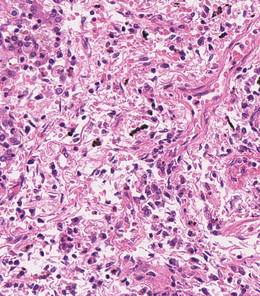
Tumor epithelial tissue: no
Tumor-associated stroma tissue: yes
Normal tissue: no